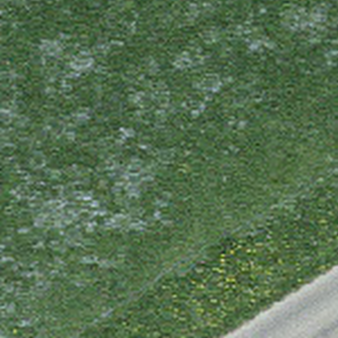
Label: other